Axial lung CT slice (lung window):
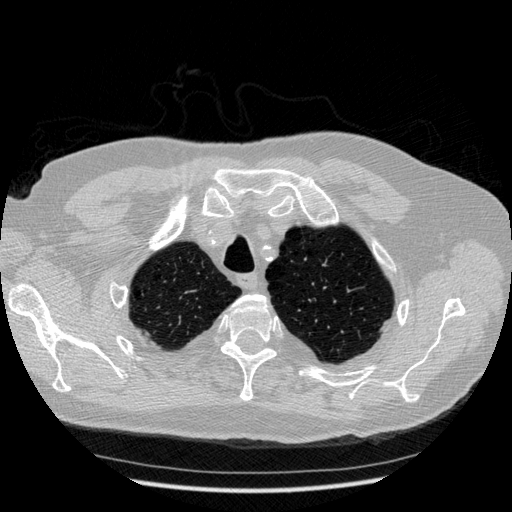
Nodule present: no